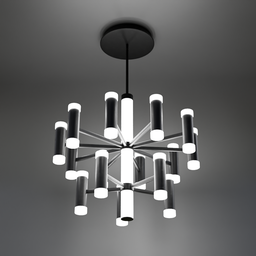
Label: lighting